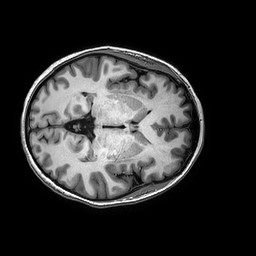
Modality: T1w
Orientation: axial
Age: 35
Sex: female
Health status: ill
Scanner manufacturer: philips
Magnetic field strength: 3 T
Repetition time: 0.006642 s
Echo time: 0.002973 s